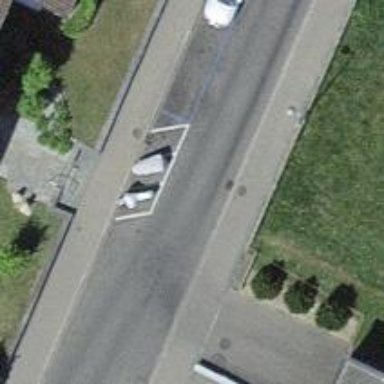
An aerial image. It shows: Motorcycle parking facility.